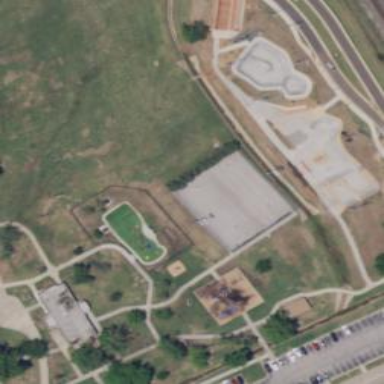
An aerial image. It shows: Paved basketball court.